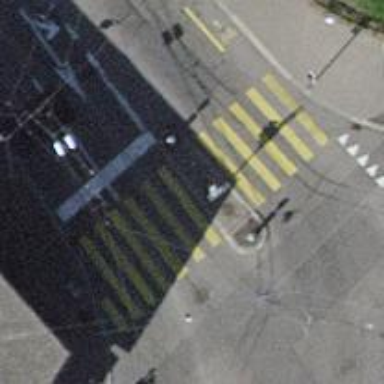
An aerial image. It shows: Zebra crossing with traffic signals.